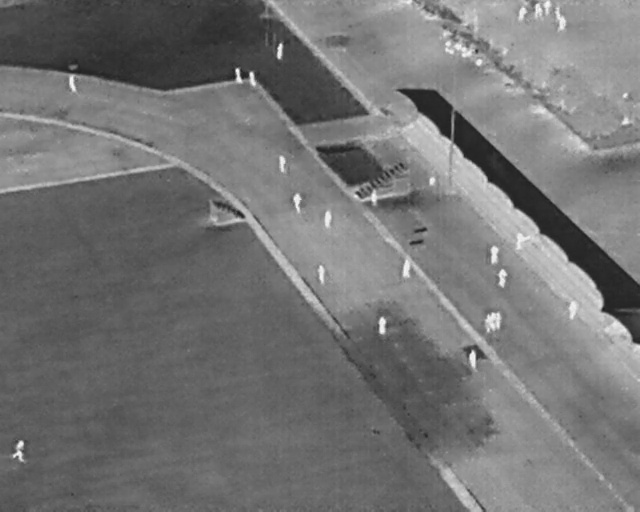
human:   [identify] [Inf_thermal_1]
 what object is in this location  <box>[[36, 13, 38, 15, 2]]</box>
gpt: <ref>1 medium person at the top</ref>

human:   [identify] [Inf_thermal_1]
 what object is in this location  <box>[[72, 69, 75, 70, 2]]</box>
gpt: <ref>1 small person at the bottom right</ref>

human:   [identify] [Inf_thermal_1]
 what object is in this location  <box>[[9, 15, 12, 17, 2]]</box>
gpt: <ref>1 medium person at the top left</ref>

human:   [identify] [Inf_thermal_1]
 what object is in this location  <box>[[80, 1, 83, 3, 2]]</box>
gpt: <ref>1 medium person at the top right</ref>